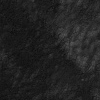
Atmospheric dust classification: not_dusty